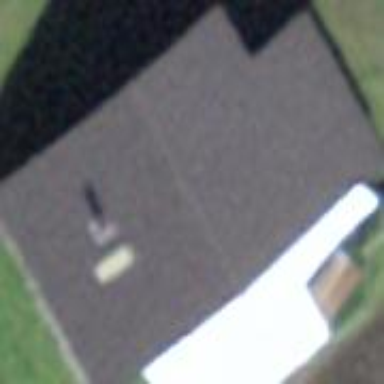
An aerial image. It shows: Cabin.